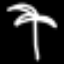
Label: palm tree